Question: Having a hard time trying to work out how to make a mysql query and output the data into a table like the one I have made below.
Been playing around for a few days now with no luck, so any help would be much appreciated.
The image below shows my 3 database tables(in simple form) and what i'm trying to output using PHP/MYSQL.
The image also shows the total amount (count) of listings for each user for each category, I cant work out how i join it all together.
Hope this makes some sense!

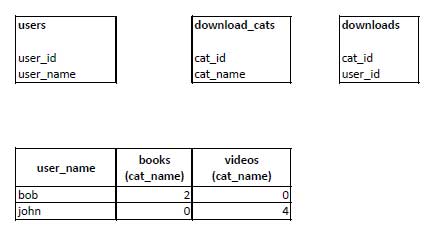
Answer: Initially, you can do it like this,
'''
SELECT a.user_name,
SUM(CASE WHEN c.cat_name = 'books' THEN 1 ELSE 0 END) books,
SUM(CASE WHEN c.cat_name = 'videos' THEN 1 ELSE 0 END) videos
FROM users a
LEFT JOIN downlods b
ON a.user_ID = b.user_ID
LEFT JOIN download_cats c
ON b.cat_id = c.cat_id
GROUP BY a.user_name
'''
But I guess you have of 'cat_name' on your table. A is much more preferred,
'''
SET @sql = NULL;
SELECT
GROUP_CONCAT(DISTINCT
CONCAT(
'SUM(CASE WHEN c.cat_name = ''',
cat_name,
''' THEN 1 ELSE 0 END) AS ',
cat_name
)
) INTO @sql
FROM download_cats;
SET @sql = CONCAT(' SELECT a.user_name, ', @sql, '
FROM users a
LEFT JOIN downlods b
ON a.user_ID = b.user_ID
LEFT JOIN download_cats c
ON b.cat_id = c.cat_id
GROUP BY a.user_name');
PREPARE stmt FROM @sql;
EXECUTE stmt;
DEALLOCATE PREPARE stmt;
'''